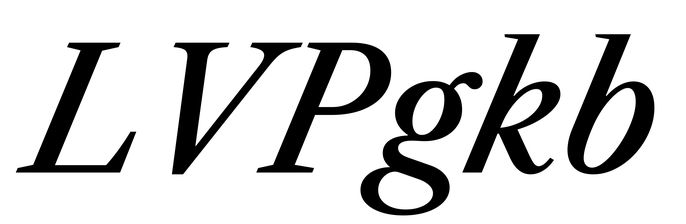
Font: LibreCaslonText-Italic_Medium_Italic